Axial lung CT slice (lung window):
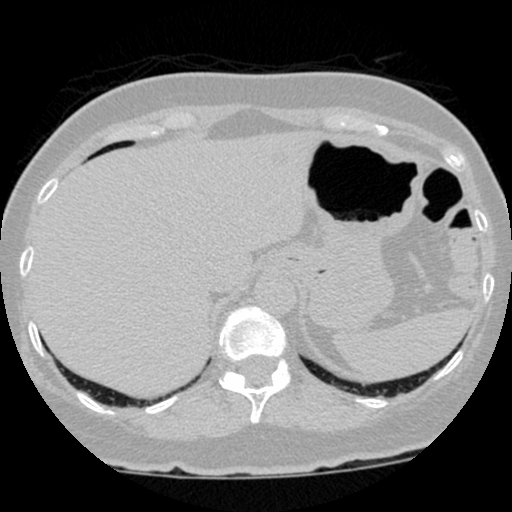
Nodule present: no